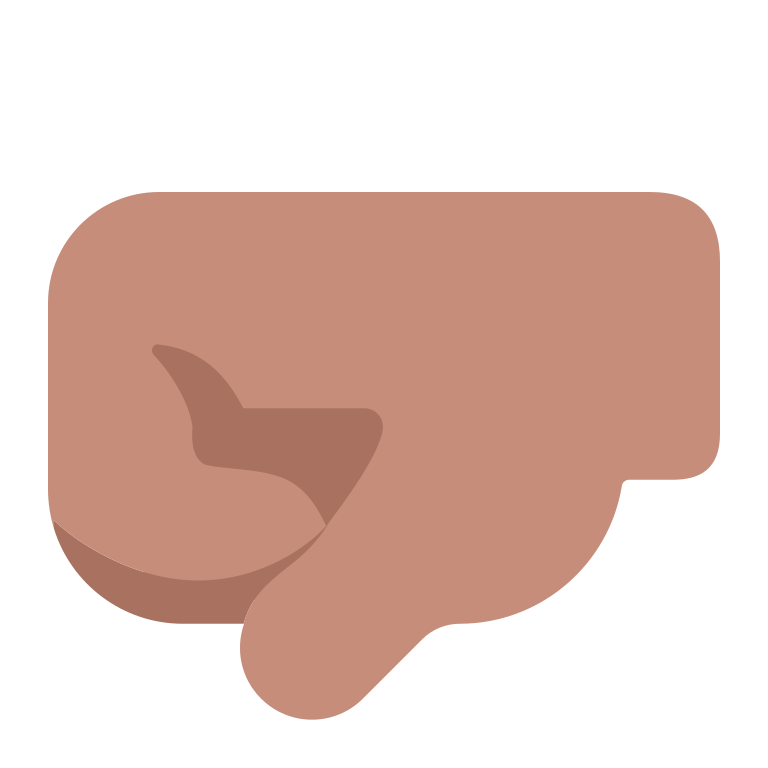
left facing fist flat